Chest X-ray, AP view. Patient: 58 years old, sex M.
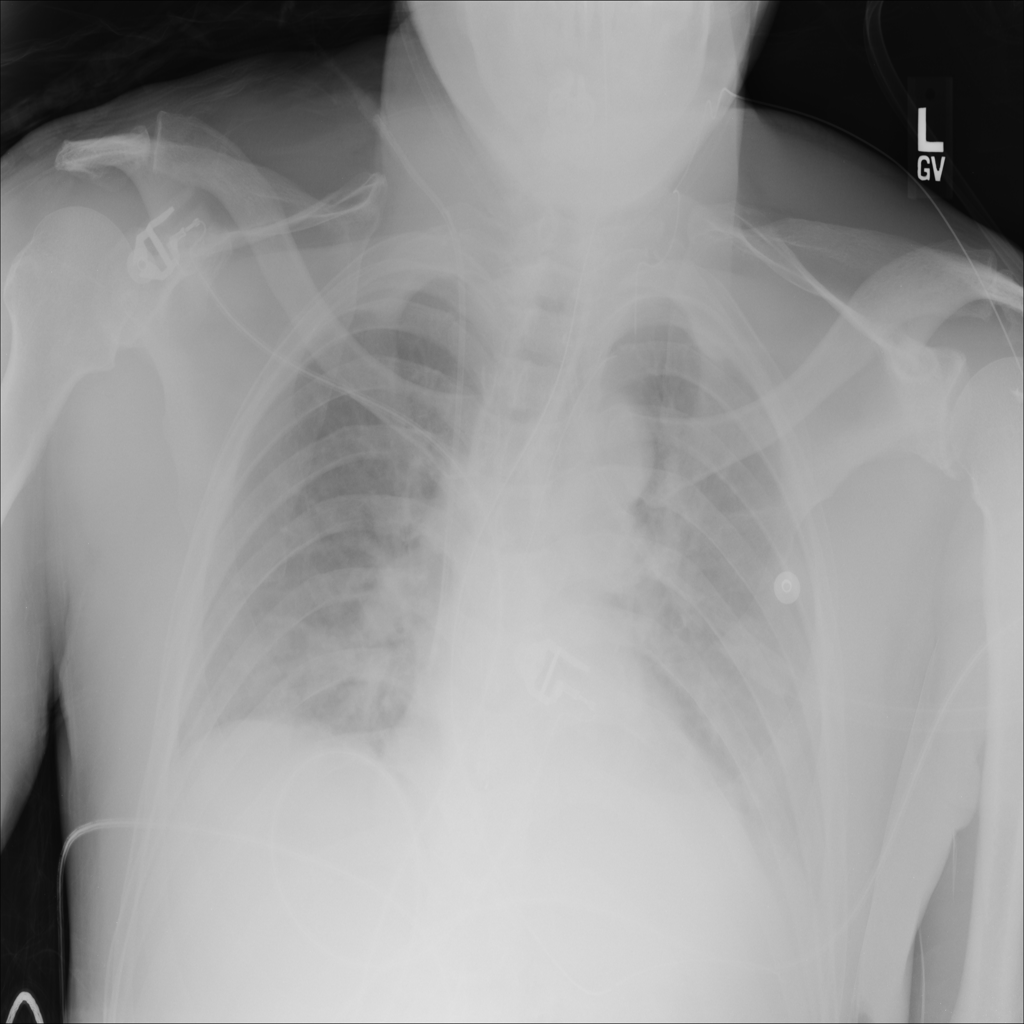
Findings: Atelectasis